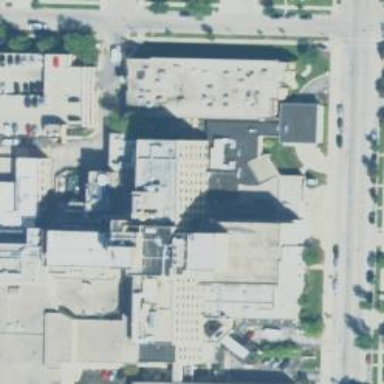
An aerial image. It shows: Hospital building.